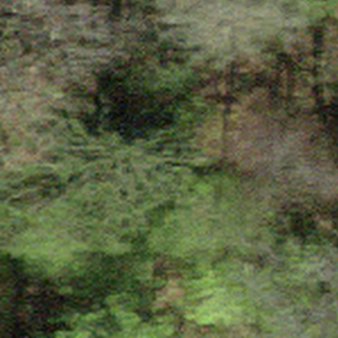
Label: other